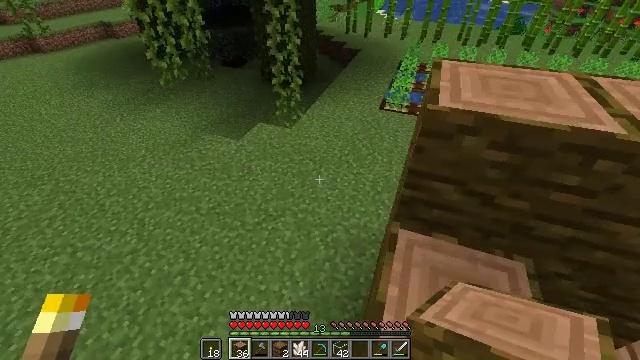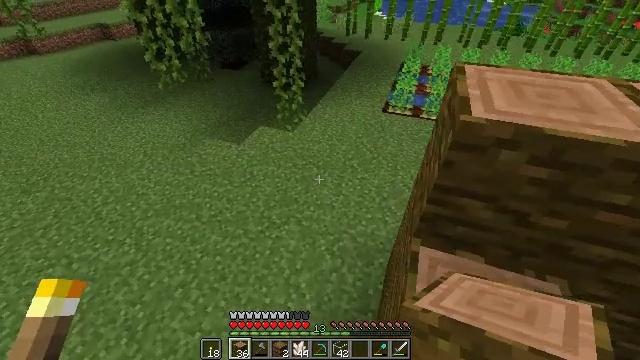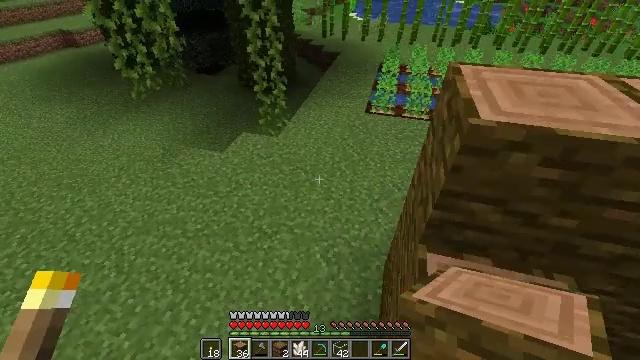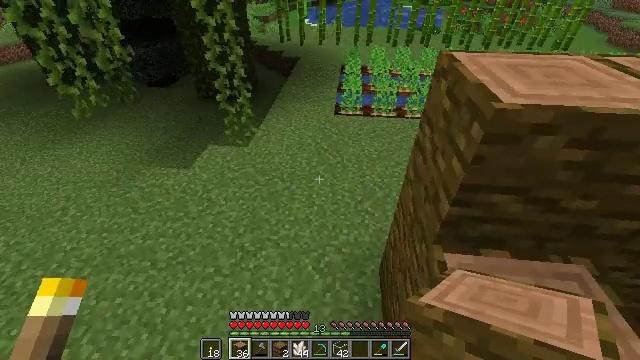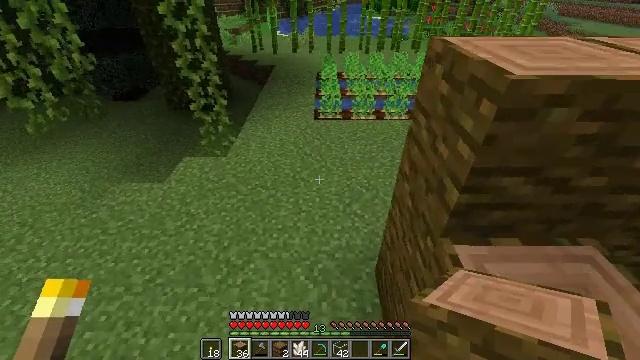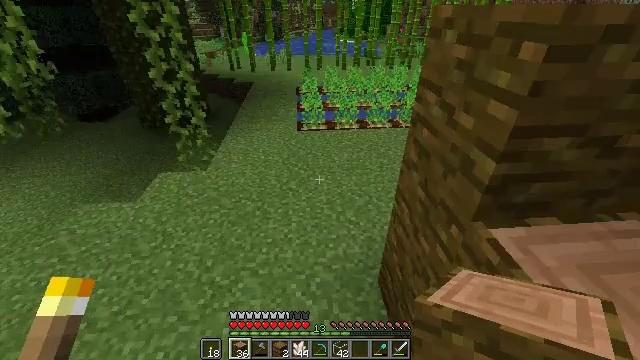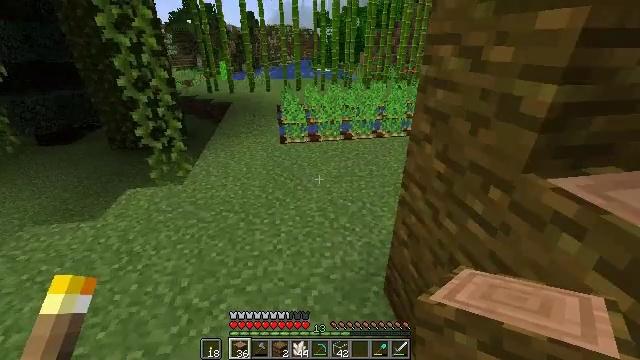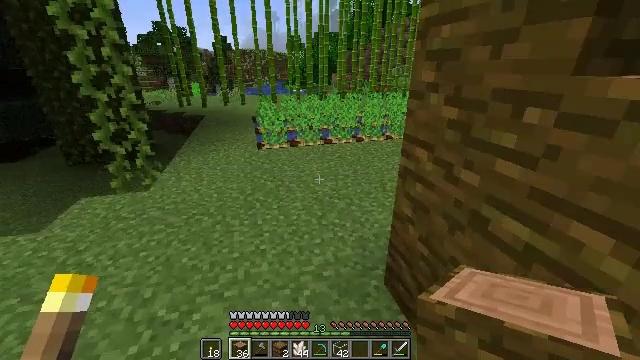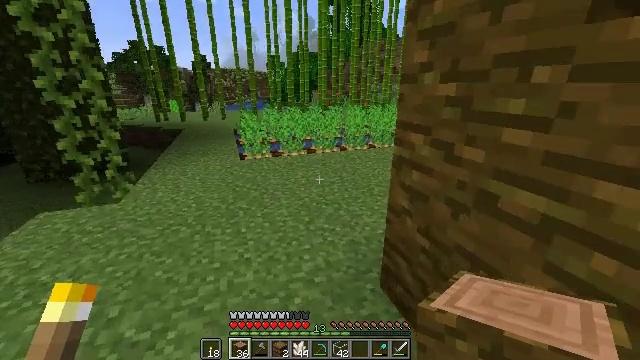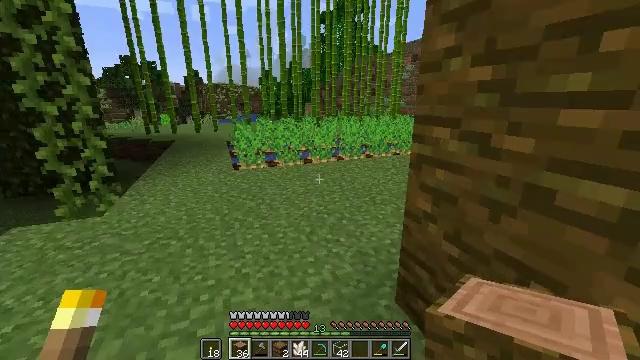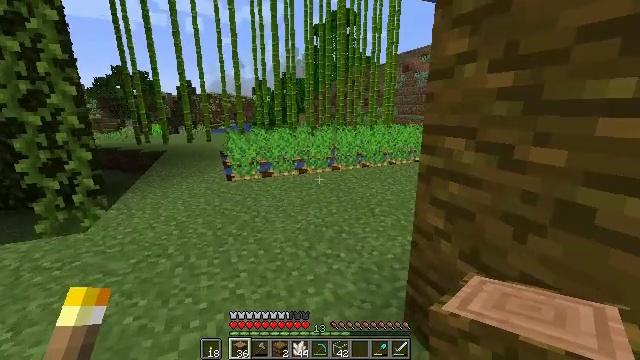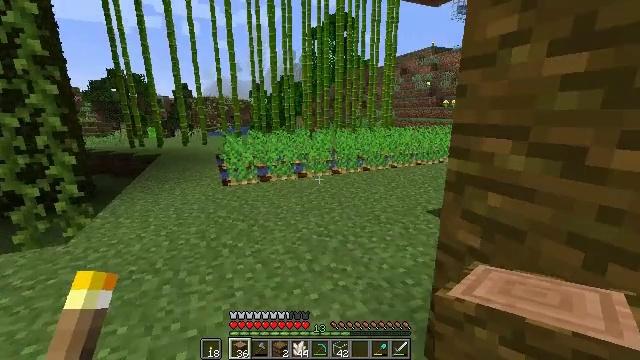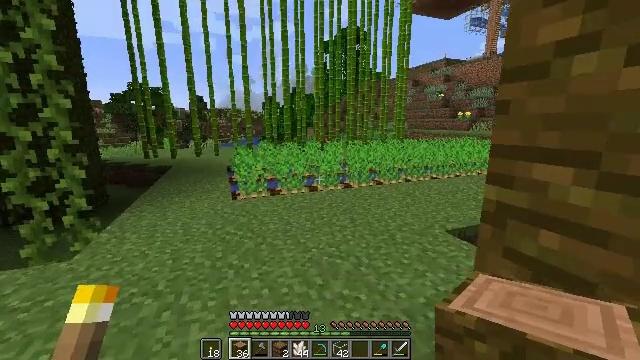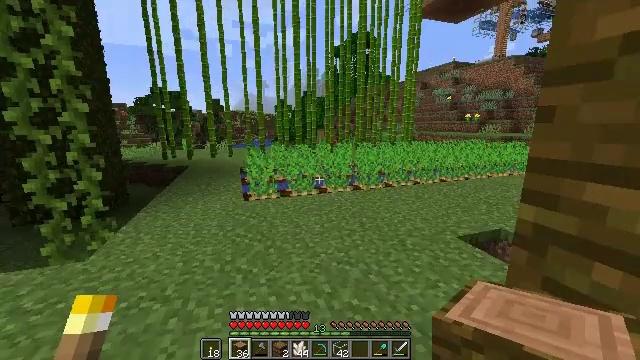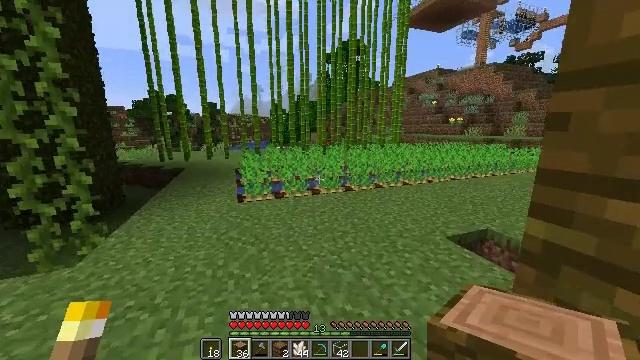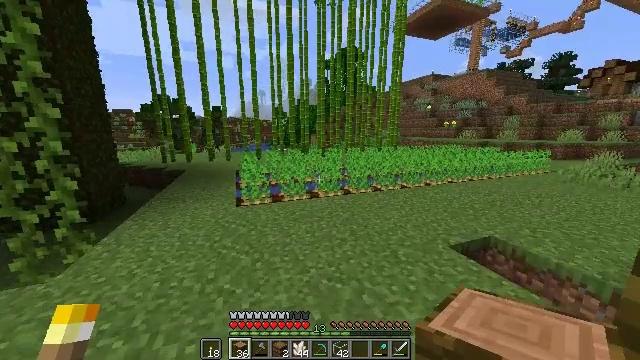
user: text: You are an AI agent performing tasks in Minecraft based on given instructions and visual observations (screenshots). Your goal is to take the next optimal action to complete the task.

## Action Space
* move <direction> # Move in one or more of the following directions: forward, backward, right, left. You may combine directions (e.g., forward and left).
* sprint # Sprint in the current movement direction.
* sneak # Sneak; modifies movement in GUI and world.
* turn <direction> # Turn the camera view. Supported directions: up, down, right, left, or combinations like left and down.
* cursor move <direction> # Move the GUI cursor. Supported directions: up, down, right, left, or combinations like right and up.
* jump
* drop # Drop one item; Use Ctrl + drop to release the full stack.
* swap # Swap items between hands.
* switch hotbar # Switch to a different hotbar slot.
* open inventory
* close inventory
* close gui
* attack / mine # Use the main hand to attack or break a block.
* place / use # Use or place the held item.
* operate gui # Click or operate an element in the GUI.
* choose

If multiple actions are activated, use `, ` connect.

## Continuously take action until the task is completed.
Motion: motion action
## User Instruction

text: Gather jungle planks for building.
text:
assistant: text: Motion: move forward and move left
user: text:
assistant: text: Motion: move forward and move left, turn right
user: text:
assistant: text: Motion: move forward and move left, turn right and up
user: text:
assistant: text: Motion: move forward and move left, turn right and up
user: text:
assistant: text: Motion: move forward, turn right and up
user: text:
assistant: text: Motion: move forward, turn right and up
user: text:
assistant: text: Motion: move forward, turn right and up
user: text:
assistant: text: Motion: move forward, turn right and up
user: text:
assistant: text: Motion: move forward, turn right and up
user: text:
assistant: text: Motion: move forward, turn right and up
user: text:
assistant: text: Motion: move forward
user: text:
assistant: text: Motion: move forward, sprint, turn left and up
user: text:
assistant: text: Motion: move forward, sprint, turn left
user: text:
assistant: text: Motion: move forward, sprint, turn right
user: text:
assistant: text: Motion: move forward, sprint
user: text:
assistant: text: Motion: move forward
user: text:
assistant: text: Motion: move forward
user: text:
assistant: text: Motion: move forward
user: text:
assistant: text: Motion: move forward, sprint, turn right
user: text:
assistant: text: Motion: move forward, sprint, turn right and up
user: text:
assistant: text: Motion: move forward, sprint, turn right and up
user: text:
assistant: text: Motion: move forward, turn right and up
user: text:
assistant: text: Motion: turn right and up
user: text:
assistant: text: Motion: turn right and up
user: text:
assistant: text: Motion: turn right
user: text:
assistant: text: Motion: turn right
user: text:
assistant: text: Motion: turn right
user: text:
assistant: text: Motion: move right, turn right
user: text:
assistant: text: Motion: move right
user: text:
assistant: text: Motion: move right